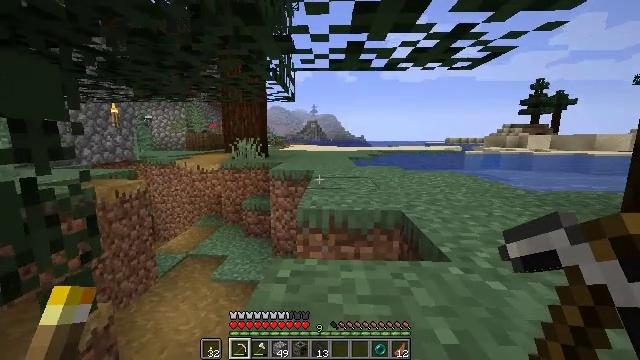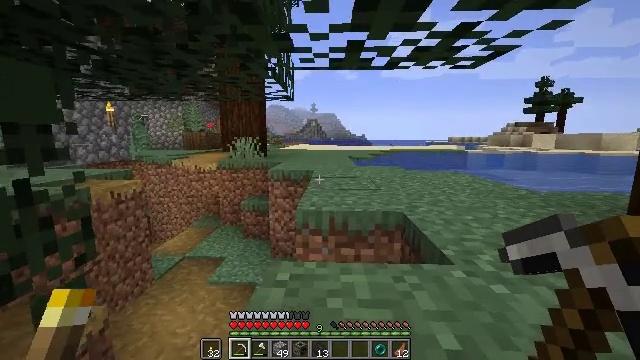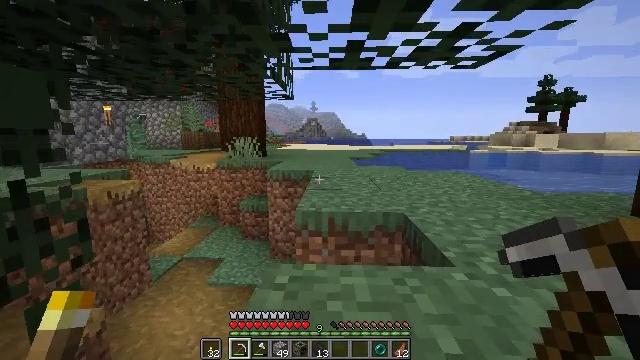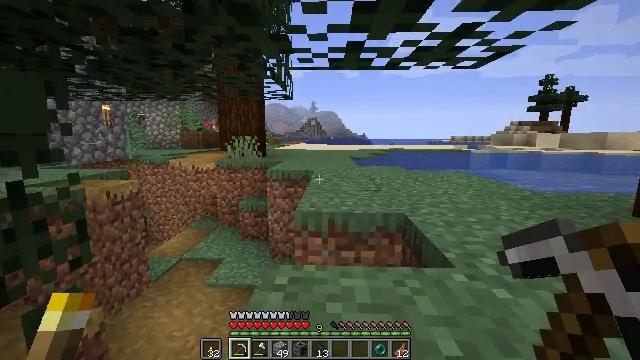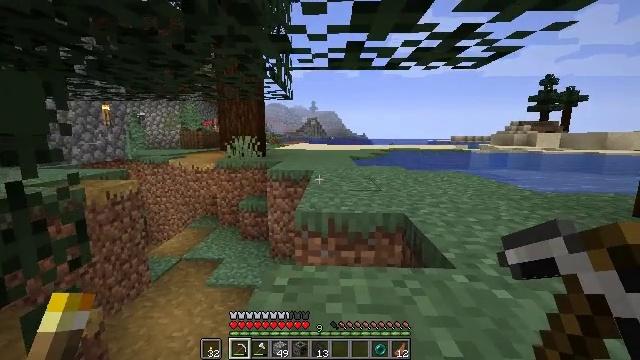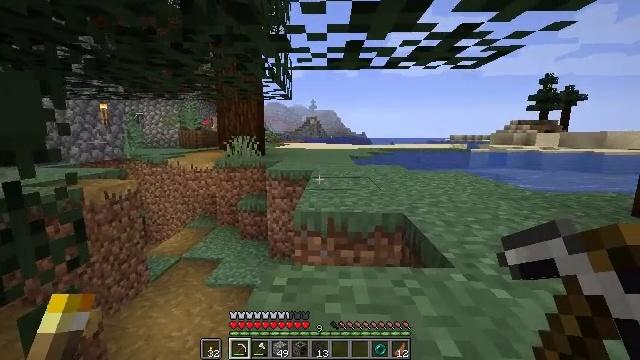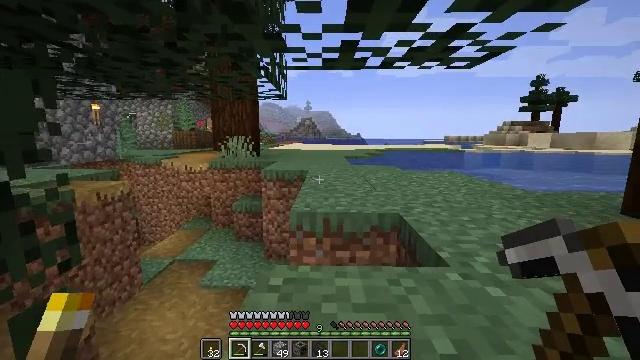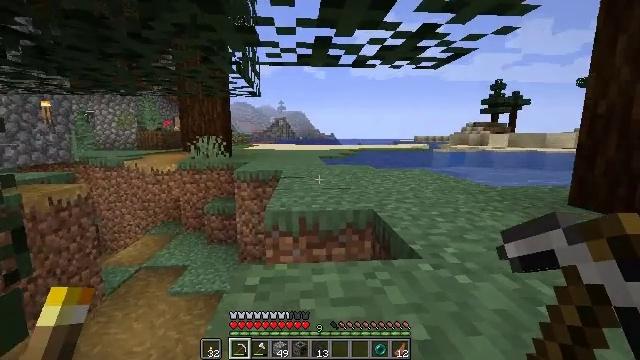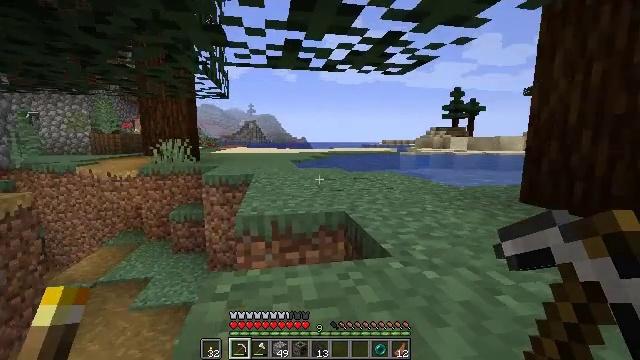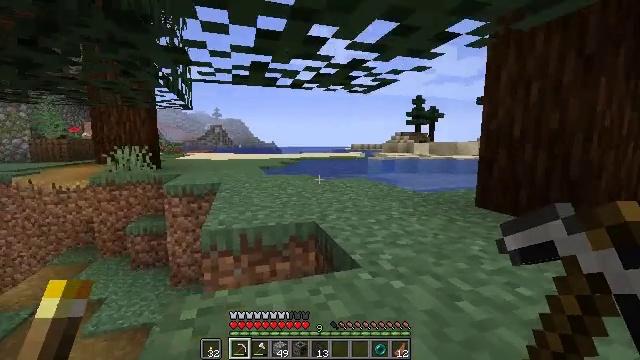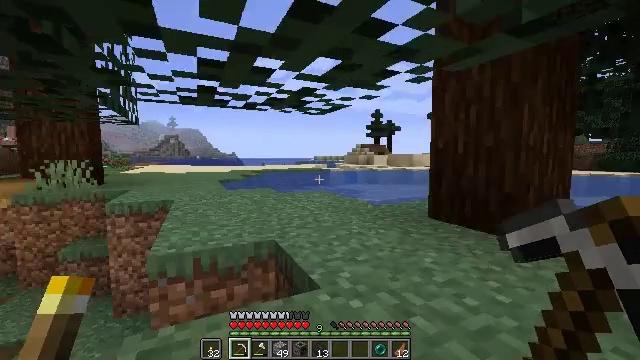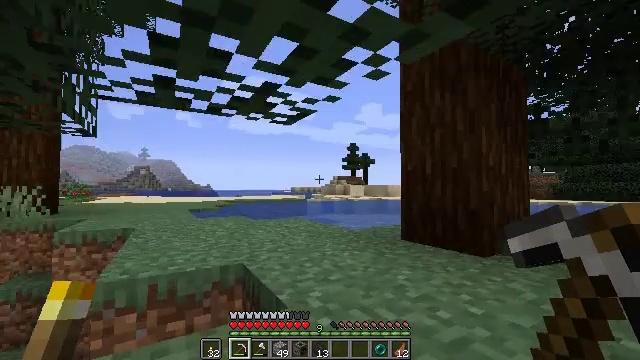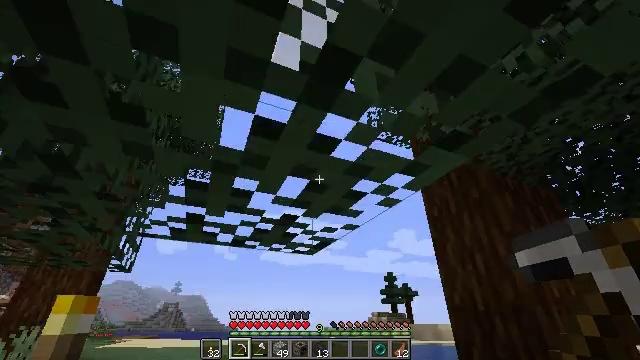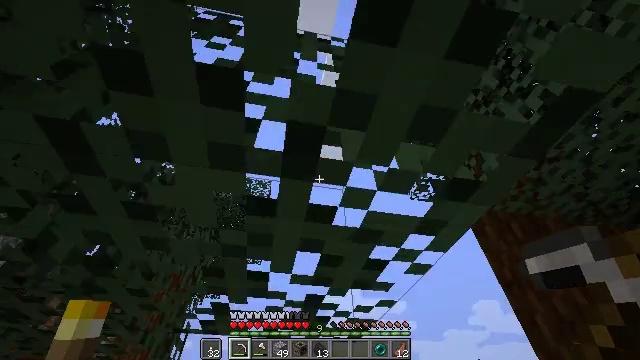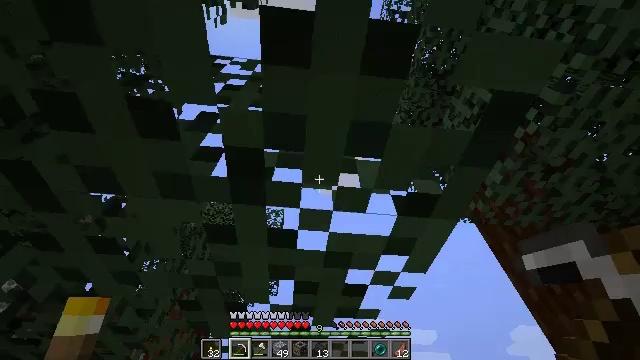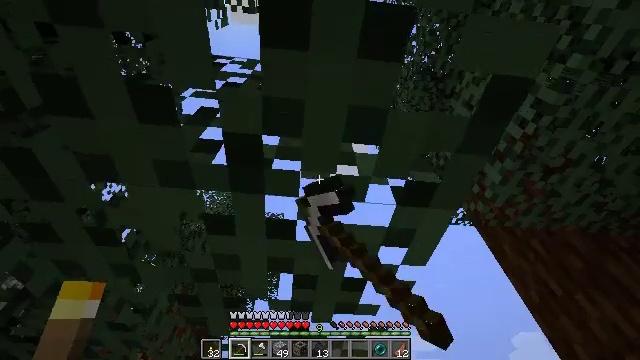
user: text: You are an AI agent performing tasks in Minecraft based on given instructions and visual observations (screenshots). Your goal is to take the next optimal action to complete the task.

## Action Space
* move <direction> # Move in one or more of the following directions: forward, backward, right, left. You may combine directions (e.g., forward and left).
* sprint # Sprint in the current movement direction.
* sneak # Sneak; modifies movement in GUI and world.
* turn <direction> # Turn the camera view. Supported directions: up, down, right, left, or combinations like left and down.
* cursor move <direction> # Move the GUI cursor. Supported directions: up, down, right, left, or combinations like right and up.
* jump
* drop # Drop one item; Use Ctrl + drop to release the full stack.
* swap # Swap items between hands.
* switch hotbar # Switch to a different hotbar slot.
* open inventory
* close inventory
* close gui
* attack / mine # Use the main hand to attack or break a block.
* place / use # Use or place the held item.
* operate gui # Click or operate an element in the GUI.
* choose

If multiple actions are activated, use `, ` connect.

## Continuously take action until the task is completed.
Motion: motion action
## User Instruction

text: Destroy the spruce leaves to get sticks and saplings.
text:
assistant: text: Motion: move forward and move left, sprint
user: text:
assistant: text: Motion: move forward and move left, sprint
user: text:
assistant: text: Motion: move forward and move left, sprint
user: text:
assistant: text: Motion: move forward and move left, sprint
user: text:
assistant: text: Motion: move forward and move left, sprint
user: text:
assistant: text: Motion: move forward, sprint, turn right
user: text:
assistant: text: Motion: move forward, sprint, turn right
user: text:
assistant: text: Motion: move forward, sprint, turn right
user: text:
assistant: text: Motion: move forward, sprint, turn right, jump
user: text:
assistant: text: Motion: move forward and move right, sprint, turn right and up, jump
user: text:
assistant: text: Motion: move forward and move right, sprint, turn right and up, jump
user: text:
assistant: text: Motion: move forward and move right, sprint, turn left and up, jump
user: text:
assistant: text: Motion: move forward and move right, turn left and up
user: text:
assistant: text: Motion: turn left and up, attack / mine
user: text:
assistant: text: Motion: attack / mine
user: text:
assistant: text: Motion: attack / mine
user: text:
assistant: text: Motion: attack / mine
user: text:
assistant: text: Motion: attack / mine
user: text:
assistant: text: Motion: attack / mine
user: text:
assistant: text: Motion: attack / mine
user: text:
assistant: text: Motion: attack / mine
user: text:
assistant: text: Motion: attack / mine
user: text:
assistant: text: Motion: attack / mine
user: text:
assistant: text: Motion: attack / mine
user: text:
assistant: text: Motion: attack / mine
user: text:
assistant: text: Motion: attack / mine